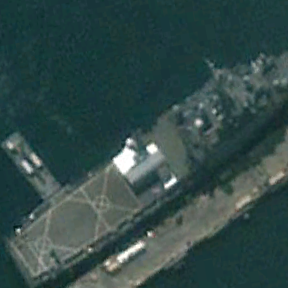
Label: combat